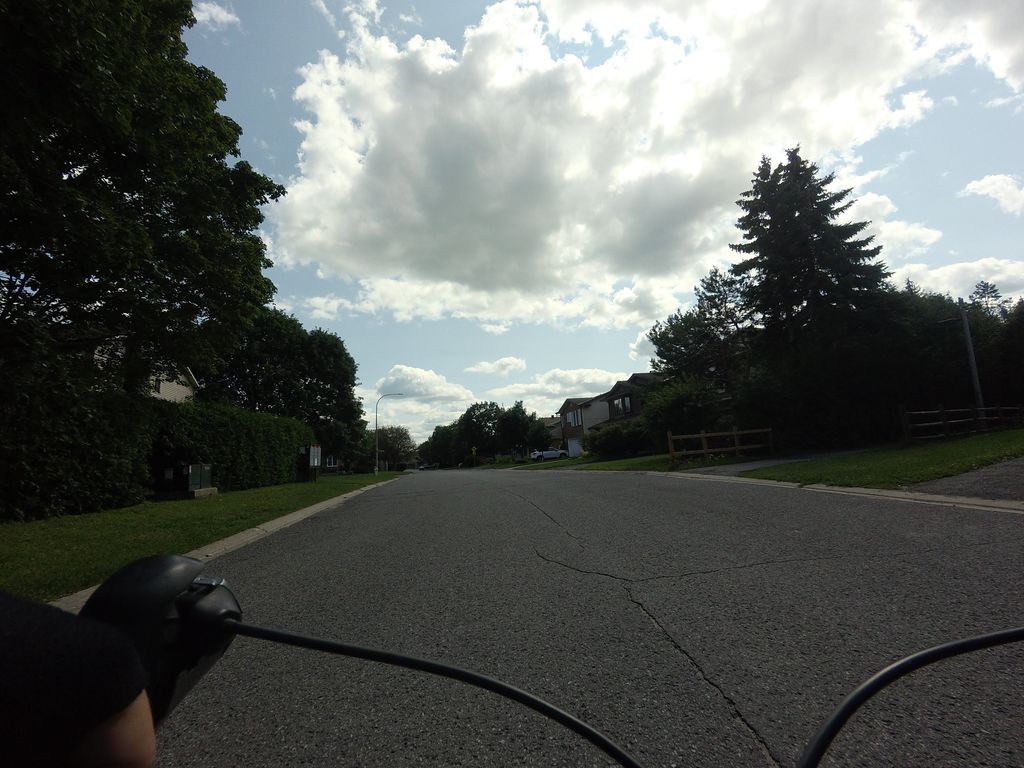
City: ottawa-gatineau